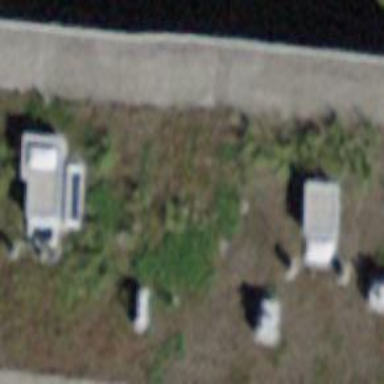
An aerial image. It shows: Flat-roofed apartment building.